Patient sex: M
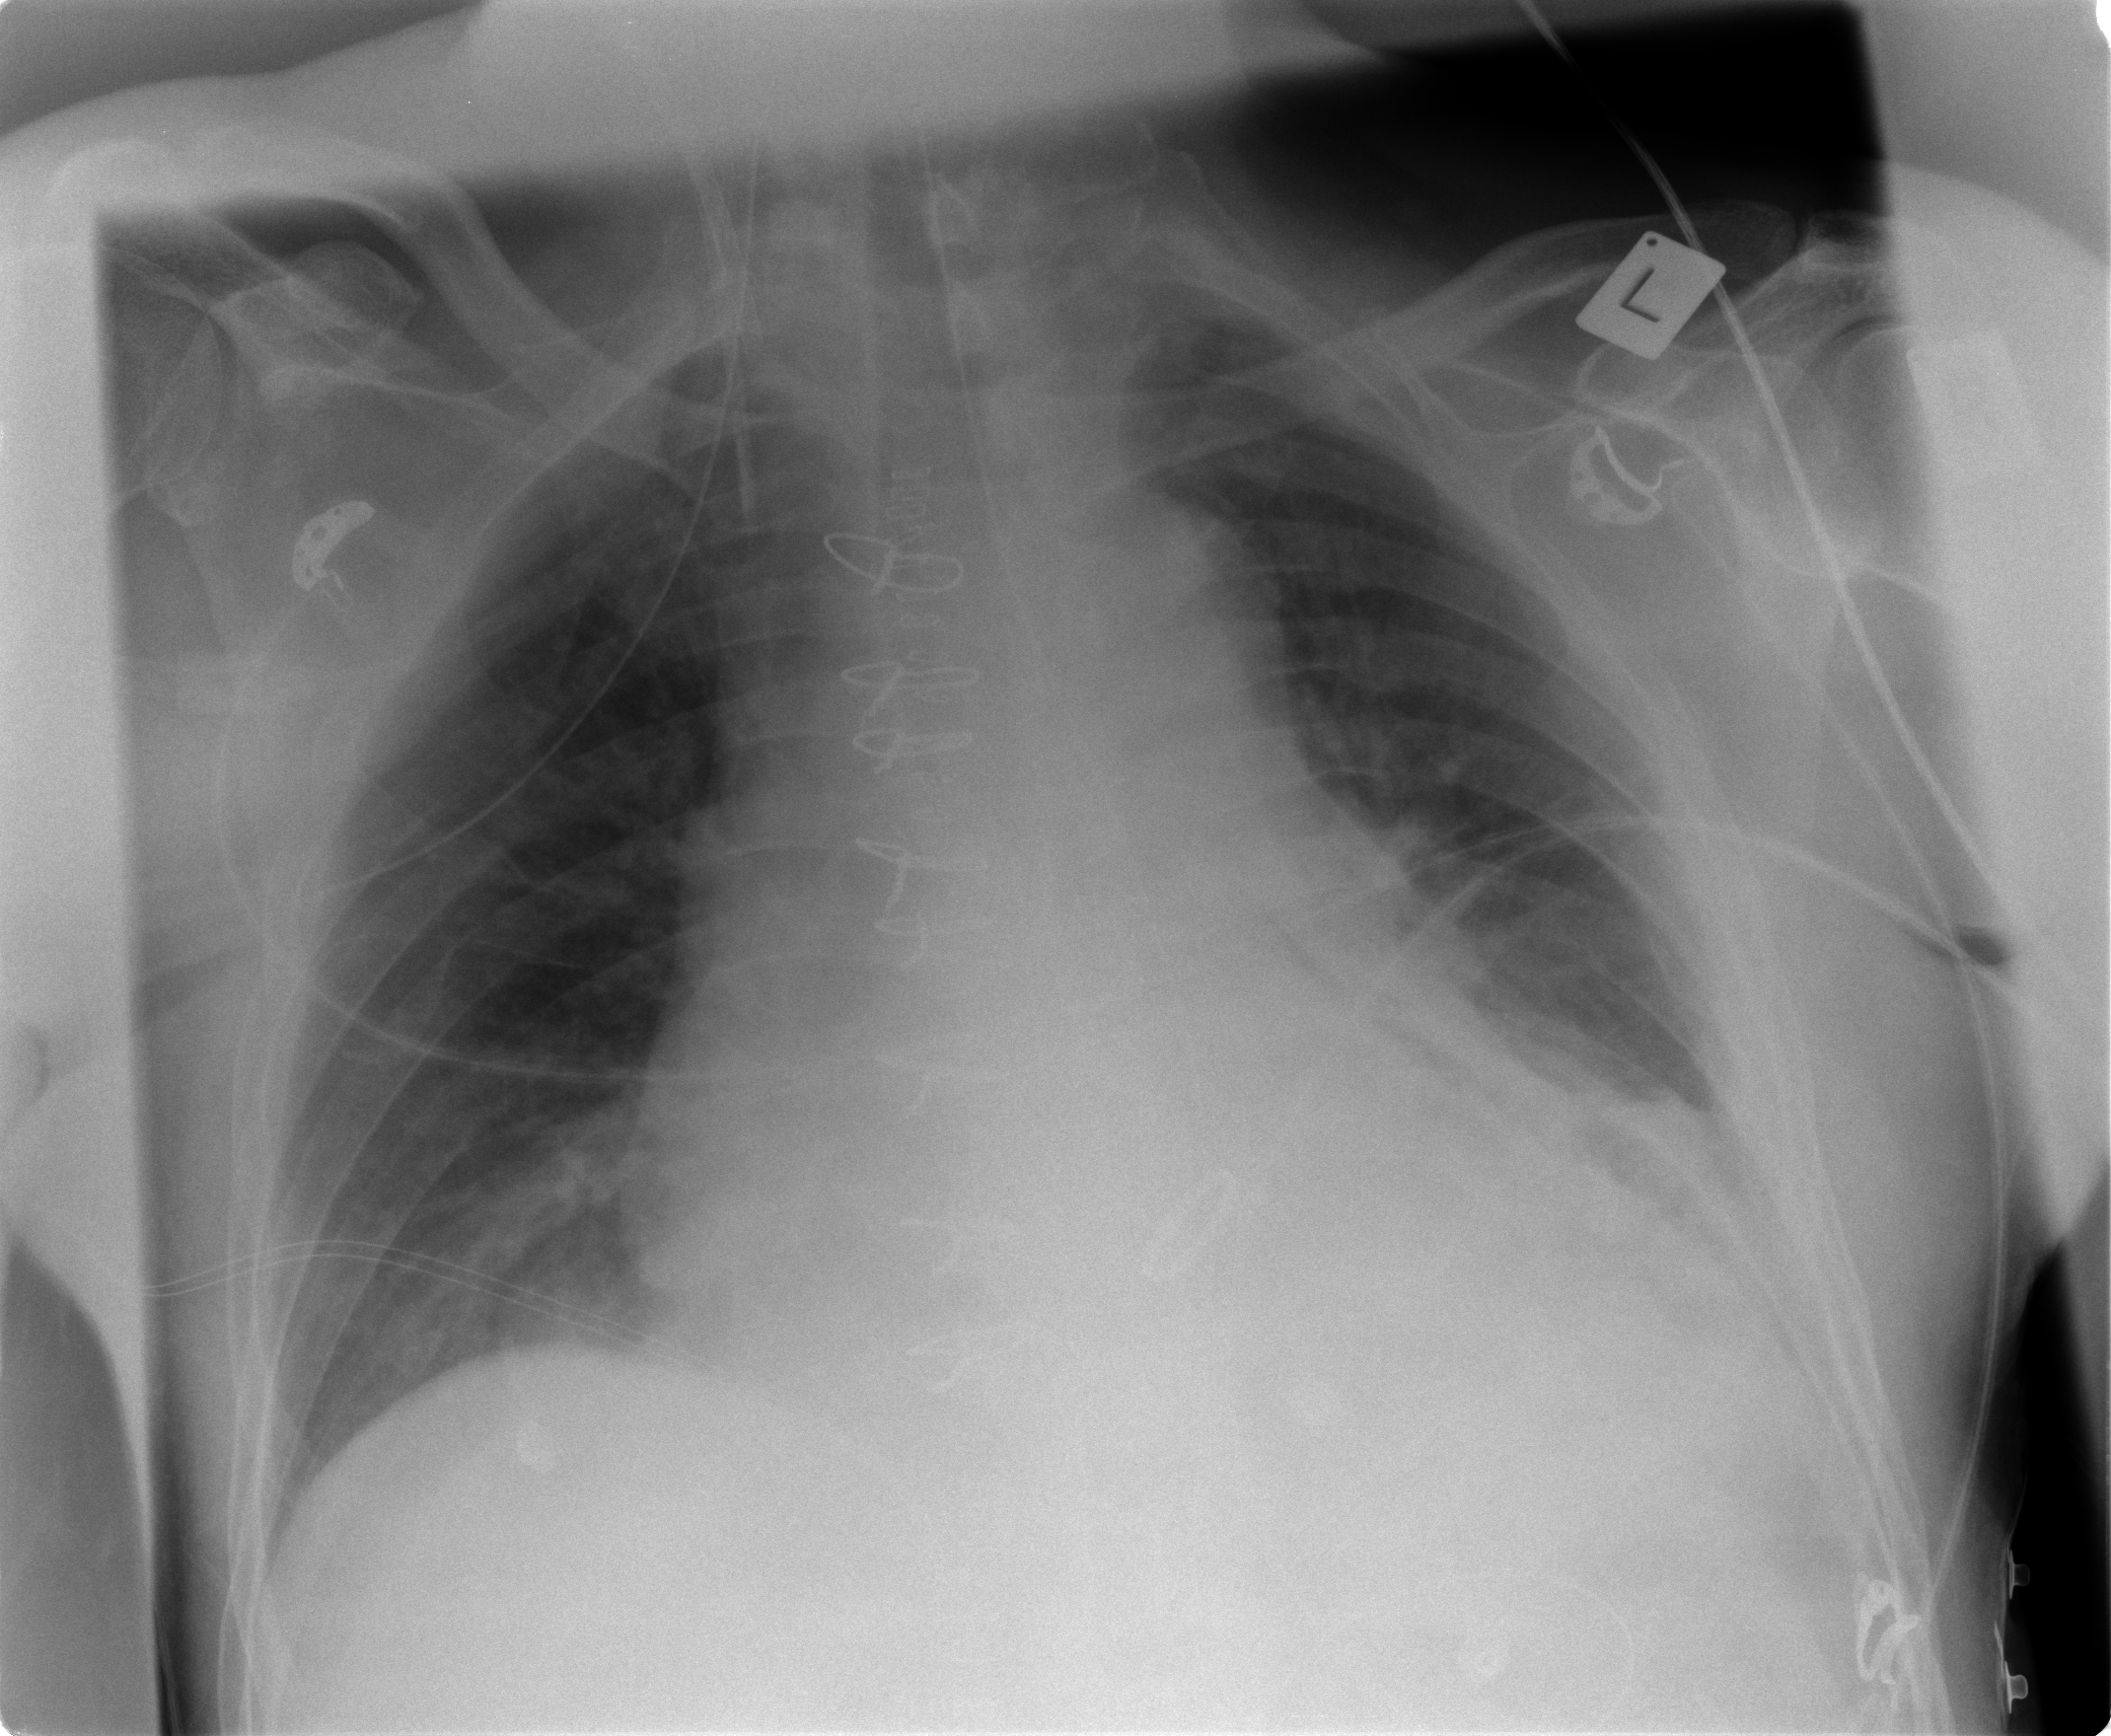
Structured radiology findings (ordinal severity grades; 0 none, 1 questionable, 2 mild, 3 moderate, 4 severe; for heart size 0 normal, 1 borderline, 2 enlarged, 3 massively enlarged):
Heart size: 2
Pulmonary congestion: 0
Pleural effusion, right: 0
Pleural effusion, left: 2
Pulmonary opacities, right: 0
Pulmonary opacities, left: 0
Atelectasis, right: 0
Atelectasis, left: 2